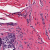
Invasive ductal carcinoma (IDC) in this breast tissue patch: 0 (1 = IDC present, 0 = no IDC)